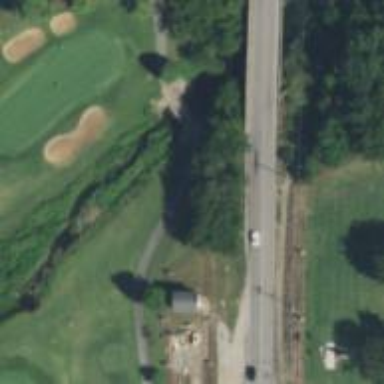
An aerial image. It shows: Service road on bridge for golf carts.